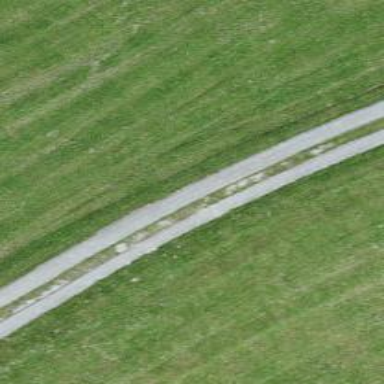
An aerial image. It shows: Service road with grade 1 tracktype.